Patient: sex F, age 46
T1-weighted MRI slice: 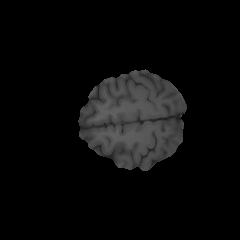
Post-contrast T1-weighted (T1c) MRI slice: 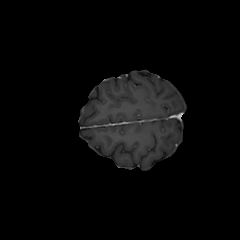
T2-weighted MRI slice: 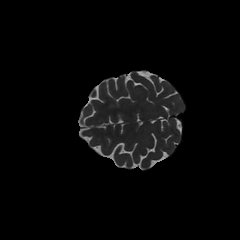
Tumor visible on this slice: no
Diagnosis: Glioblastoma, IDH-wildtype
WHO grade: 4